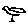
Label: bird